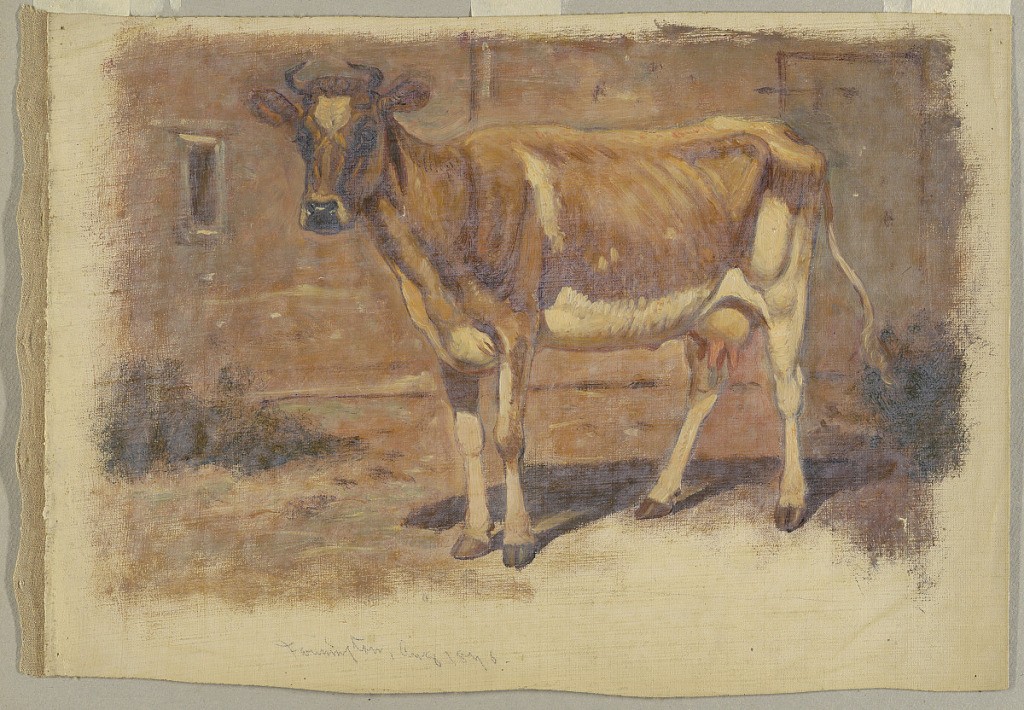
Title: Study of a Standing Cow, Farmington
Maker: Samuel Colman, American, 1832–1920
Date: August 1876
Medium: Brush and oil paint on canvas
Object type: Painting
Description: A standing cow is slightly obliquely shown, directed toward left. A part of a building is shown as background, showing a narrow window at left, a door at right. Margins show the creamy grounding color.